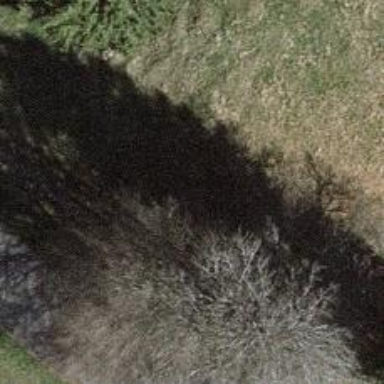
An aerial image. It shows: Beautiful tree in nature.